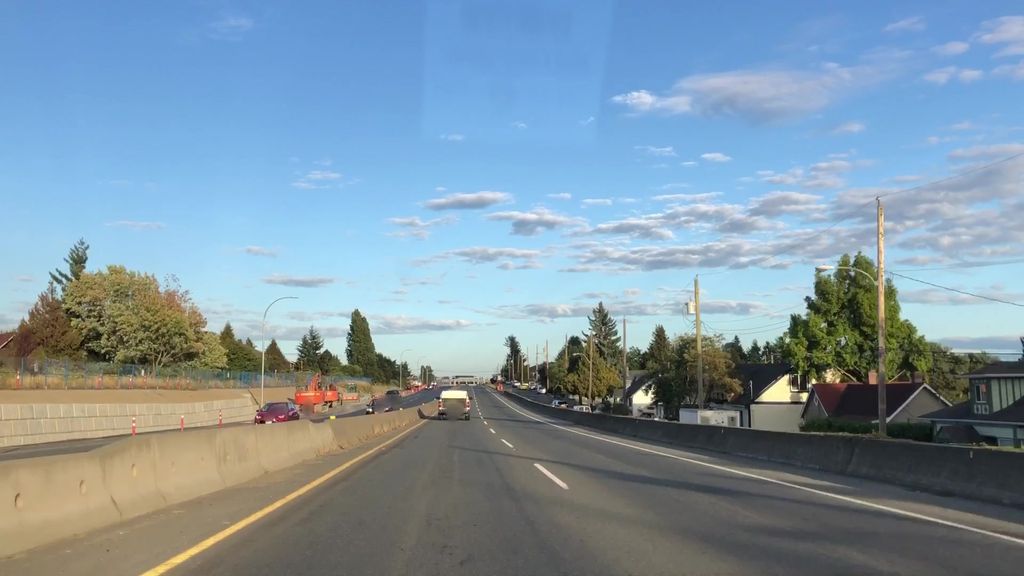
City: victoria